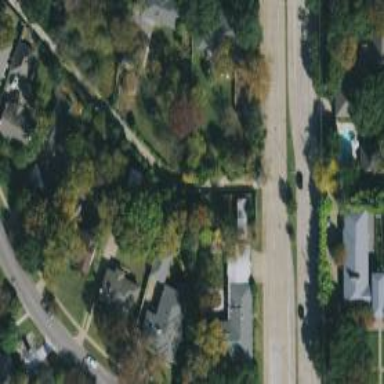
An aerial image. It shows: Alleyway designated as service road.